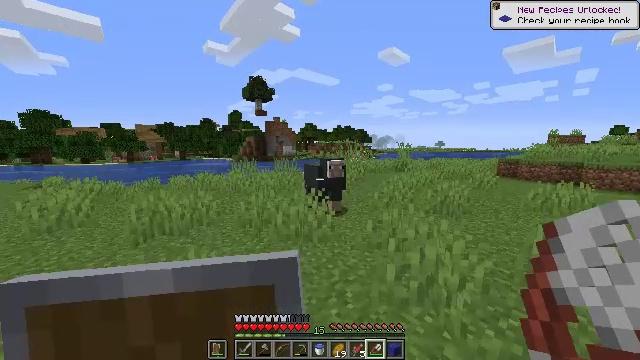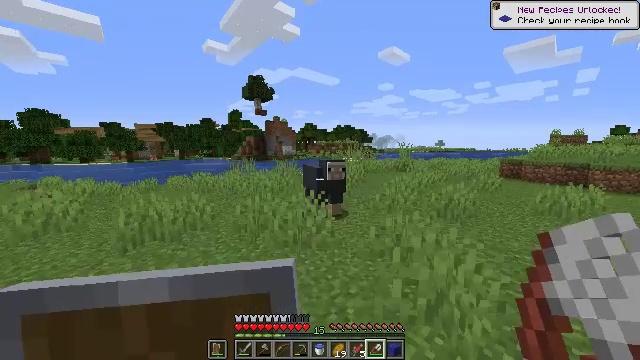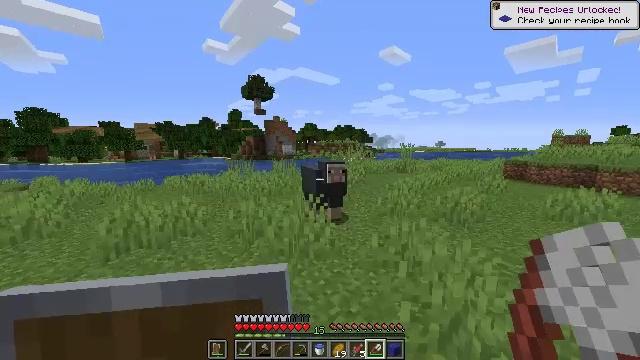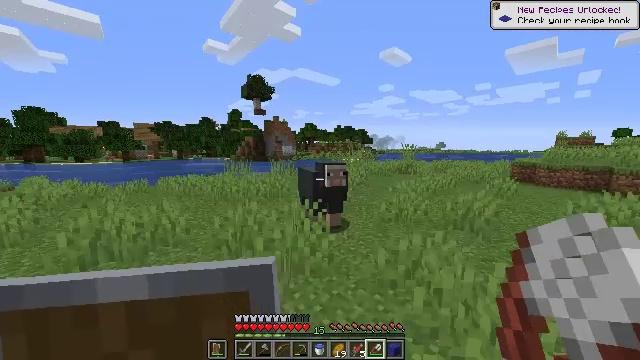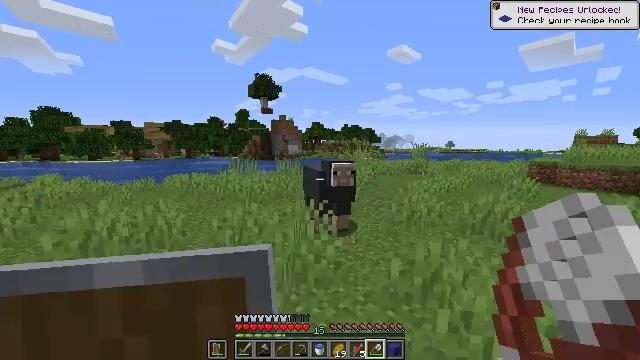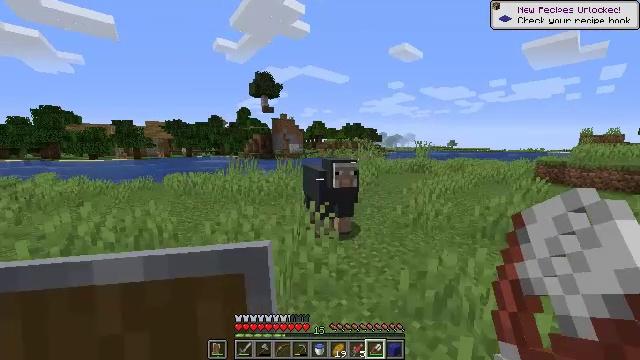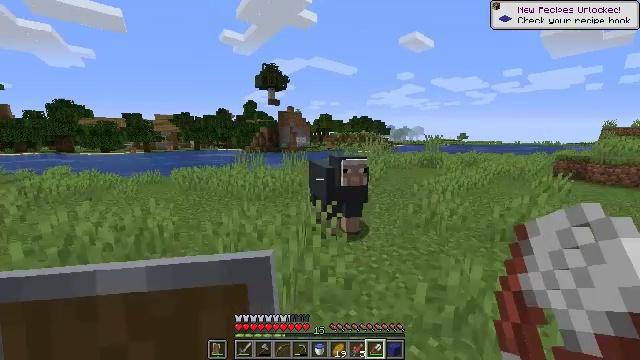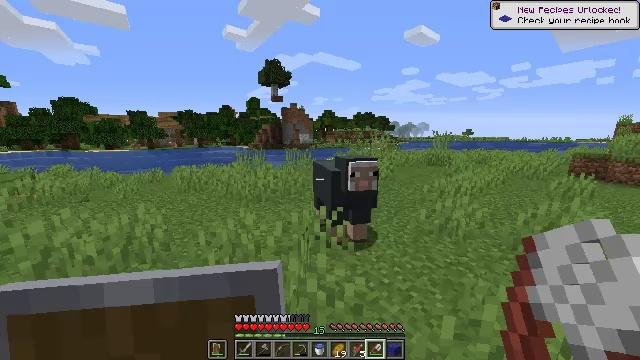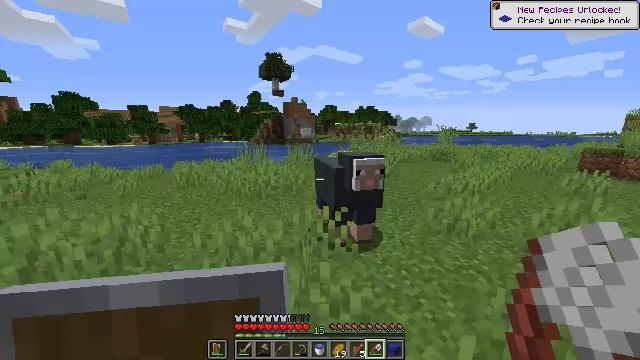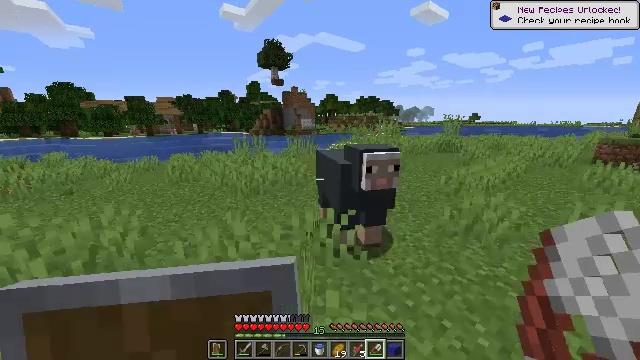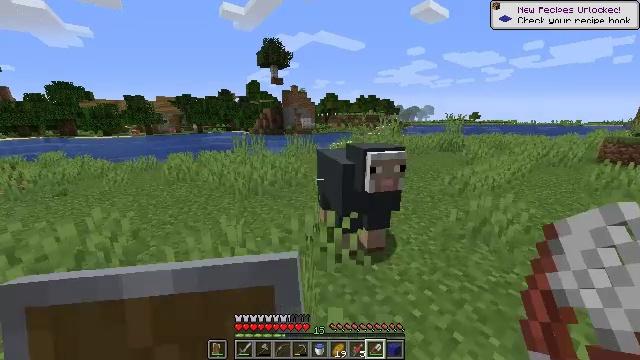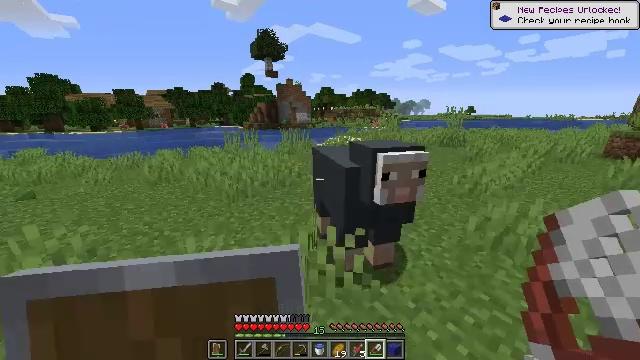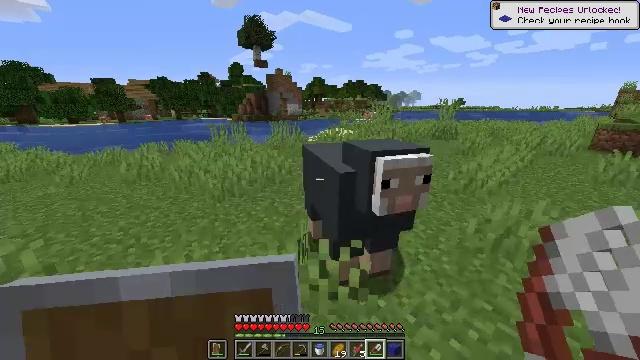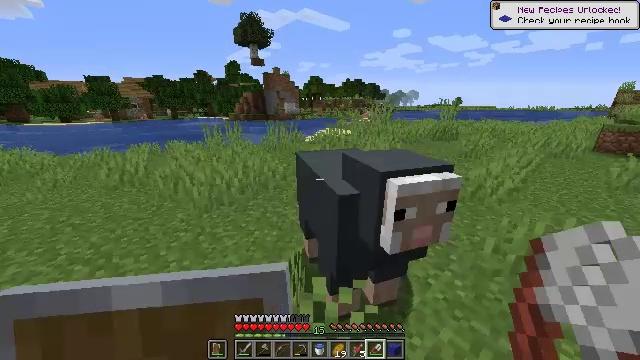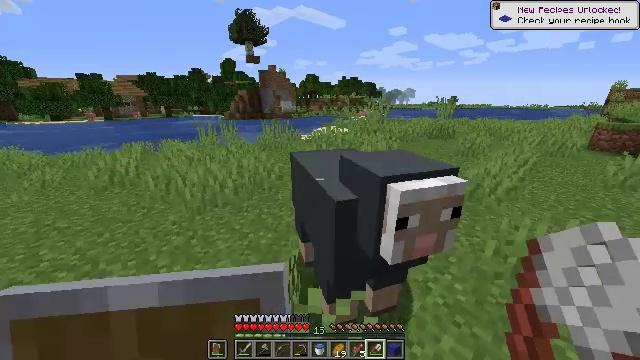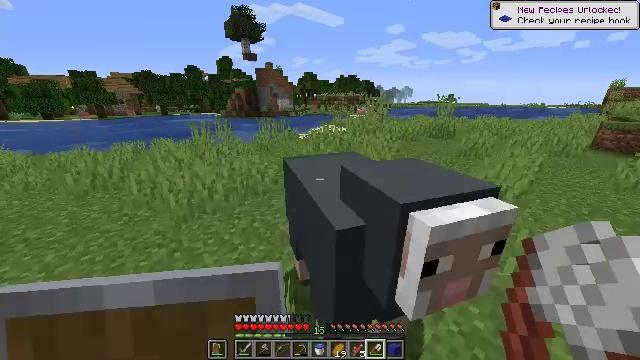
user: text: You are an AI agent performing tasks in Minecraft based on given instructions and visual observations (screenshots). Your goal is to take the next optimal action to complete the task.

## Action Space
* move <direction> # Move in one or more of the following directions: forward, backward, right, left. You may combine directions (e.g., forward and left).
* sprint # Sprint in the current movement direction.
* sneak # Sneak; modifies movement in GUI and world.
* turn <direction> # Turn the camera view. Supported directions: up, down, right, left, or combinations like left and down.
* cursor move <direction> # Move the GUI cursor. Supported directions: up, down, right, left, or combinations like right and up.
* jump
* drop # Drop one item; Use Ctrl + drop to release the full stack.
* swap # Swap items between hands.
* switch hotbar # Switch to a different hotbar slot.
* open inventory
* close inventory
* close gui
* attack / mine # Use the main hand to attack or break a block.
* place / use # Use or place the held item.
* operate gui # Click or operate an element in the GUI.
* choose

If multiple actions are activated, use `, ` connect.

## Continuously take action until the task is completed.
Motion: motion action
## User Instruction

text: Craft some blue dye.
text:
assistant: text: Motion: move forward
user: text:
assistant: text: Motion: move forward
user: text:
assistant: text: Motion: move forward
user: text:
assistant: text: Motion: move forward, turn left
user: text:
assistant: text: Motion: move forward
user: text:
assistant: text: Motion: move forward, turn left and down
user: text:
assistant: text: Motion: move forward
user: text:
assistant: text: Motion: move forward, turn down
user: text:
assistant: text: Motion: move forward, turn down
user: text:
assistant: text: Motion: move forward
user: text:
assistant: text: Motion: move forward, turn right and down
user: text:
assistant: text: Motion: move forward, turn right and down
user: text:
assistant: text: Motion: move forward, use / place
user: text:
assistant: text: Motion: move forward, use / place
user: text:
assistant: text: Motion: no_op
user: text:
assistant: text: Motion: no_op
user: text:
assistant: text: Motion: turn right and down
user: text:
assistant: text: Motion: no_op
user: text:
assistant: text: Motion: no_op
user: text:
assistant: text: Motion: turn down
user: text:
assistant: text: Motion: turn down
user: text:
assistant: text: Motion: no_op
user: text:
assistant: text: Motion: no_op
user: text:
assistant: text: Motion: move forward
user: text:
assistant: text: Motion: move forward
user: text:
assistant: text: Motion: move forward
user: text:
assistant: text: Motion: move forward, turn right
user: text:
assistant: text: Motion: move forward, turn right and down
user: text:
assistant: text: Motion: move forward and move left, turn right
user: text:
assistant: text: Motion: move forward and move left, turn right and down